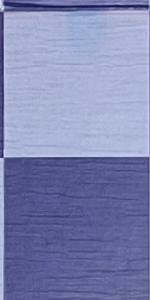
Label: Empty